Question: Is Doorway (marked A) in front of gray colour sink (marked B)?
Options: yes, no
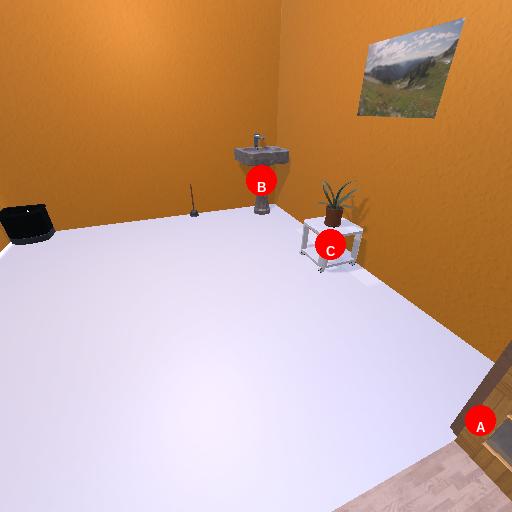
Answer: yes